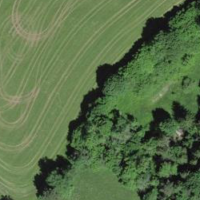
EUNIS habitat code: 55
Species observed at this site:
Prunus padus